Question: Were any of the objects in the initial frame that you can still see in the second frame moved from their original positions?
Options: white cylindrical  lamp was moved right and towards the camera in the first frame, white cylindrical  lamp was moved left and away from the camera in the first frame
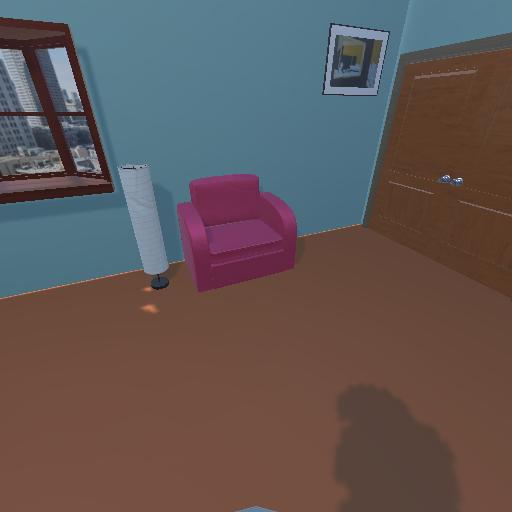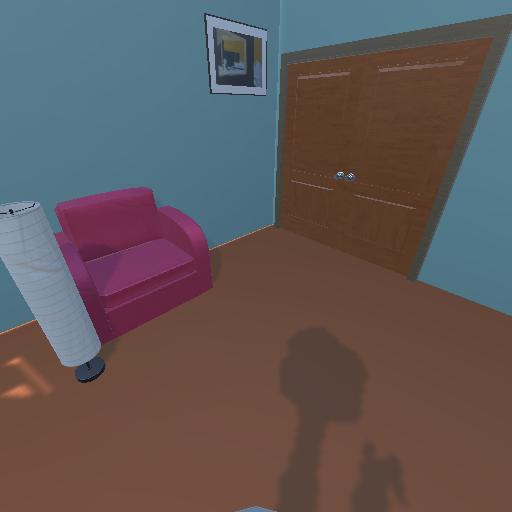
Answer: white cylindrical  lamp was moved right and towards the camera in the first frame